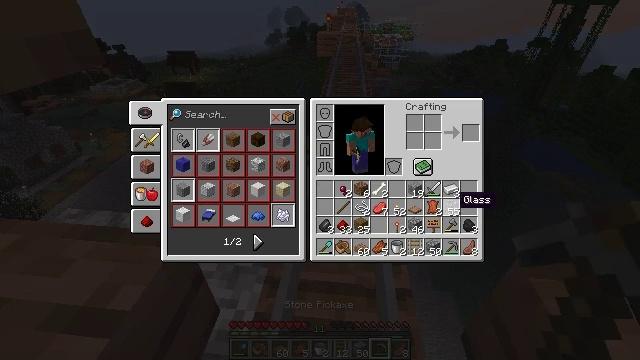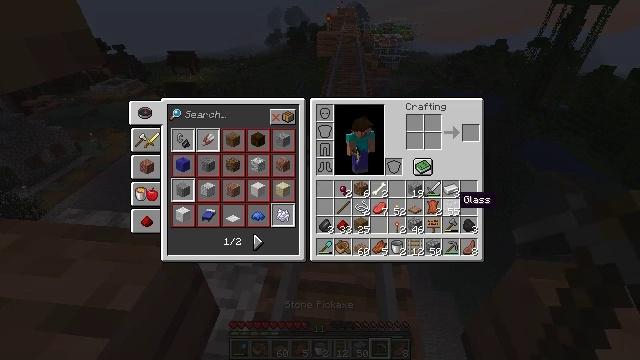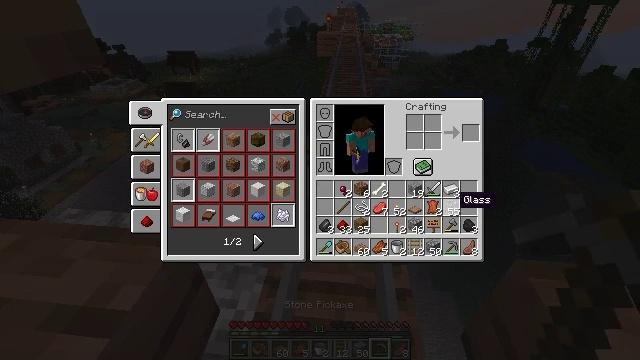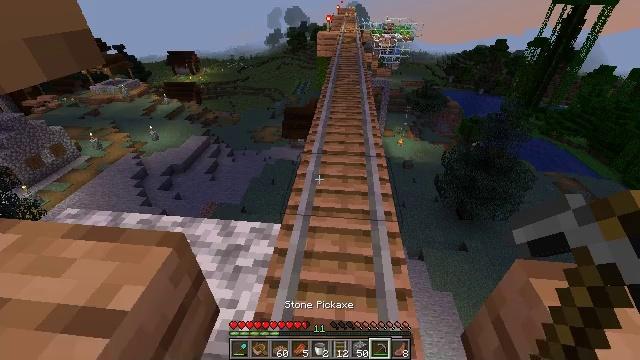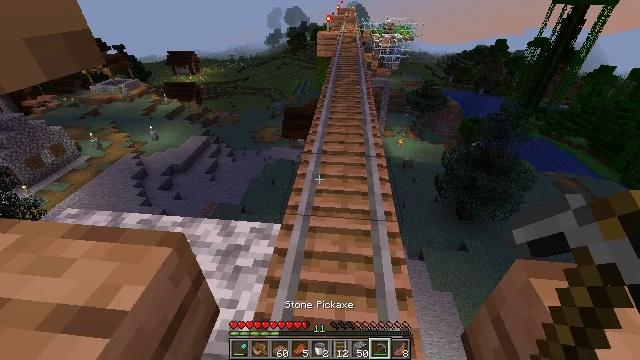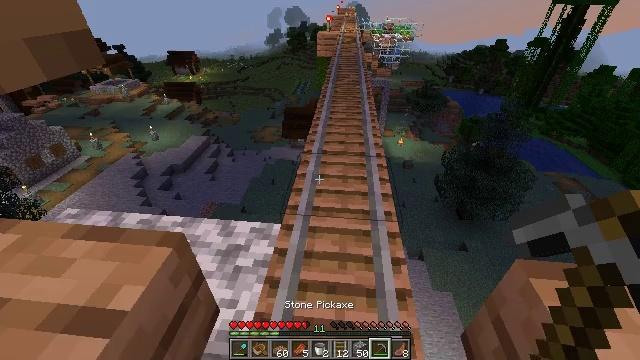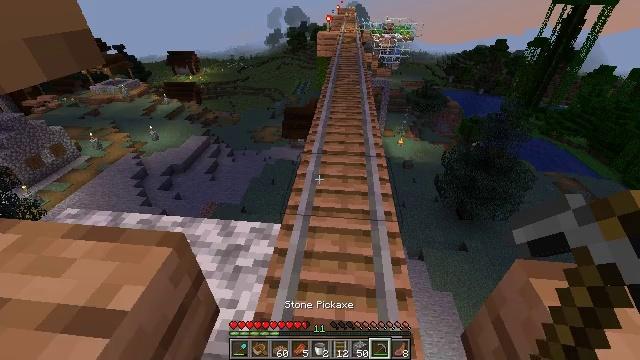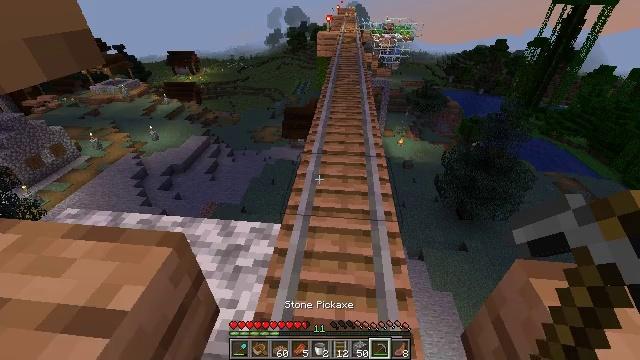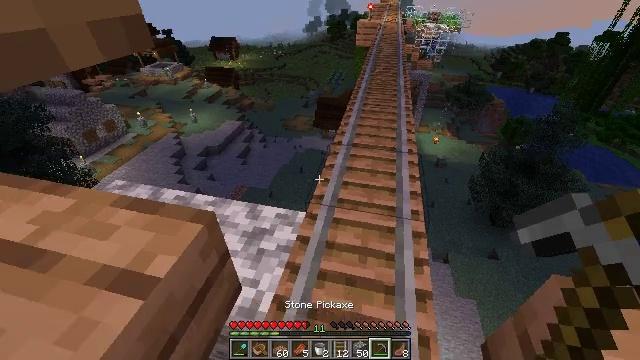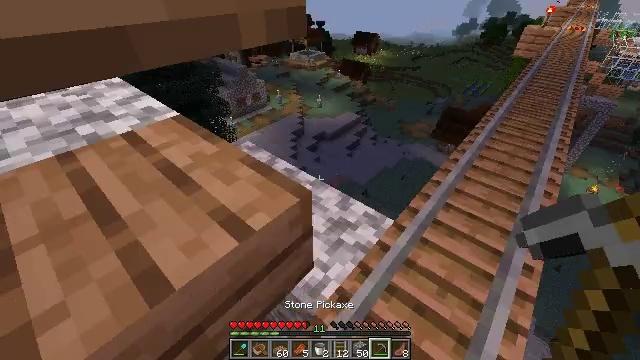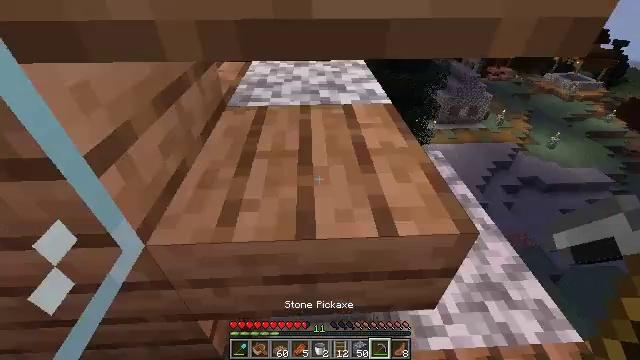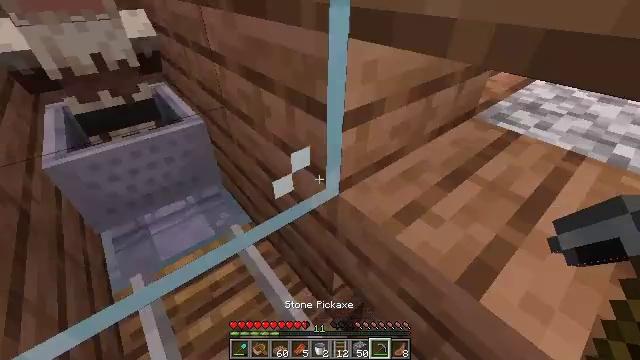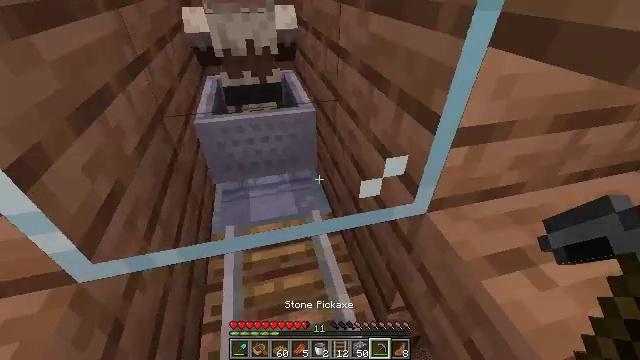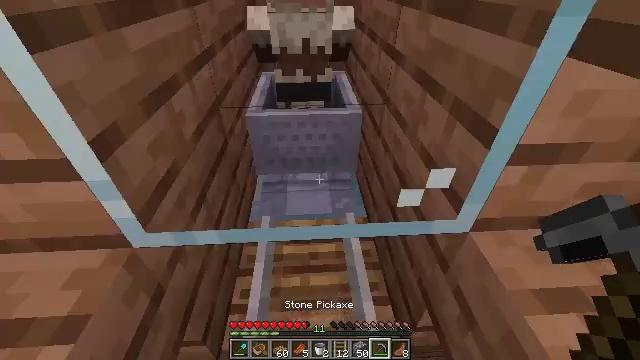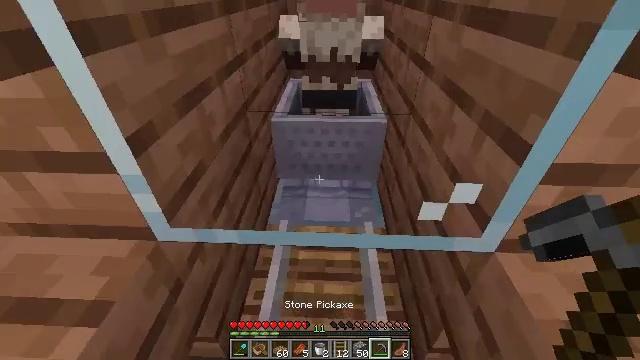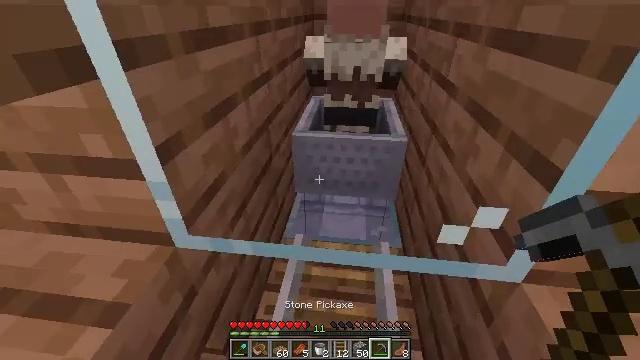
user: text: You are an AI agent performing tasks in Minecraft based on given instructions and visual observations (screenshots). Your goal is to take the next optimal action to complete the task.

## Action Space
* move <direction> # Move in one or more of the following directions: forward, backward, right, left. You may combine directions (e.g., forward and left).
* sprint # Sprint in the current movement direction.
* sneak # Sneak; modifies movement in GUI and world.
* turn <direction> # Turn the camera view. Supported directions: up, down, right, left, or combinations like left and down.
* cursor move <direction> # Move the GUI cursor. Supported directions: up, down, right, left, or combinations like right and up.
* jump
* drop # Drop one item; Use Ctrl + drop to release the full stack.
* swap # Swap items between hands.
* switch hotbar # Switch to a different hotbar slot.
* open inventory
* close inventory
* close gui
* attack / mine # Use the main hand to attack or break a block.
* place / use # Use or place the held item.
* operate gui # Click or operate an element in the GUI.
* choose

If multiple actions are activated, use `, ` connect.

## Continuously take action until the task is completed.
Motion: motion action
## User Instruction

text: Break the glass block.
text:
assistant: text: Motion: no_op
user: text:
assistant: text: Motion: no_op
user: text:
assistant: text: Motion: no_op
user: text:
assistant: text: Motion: close gui
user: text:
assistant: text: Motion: no_op
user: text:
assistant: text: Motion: no_op
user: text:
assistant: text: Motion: no_op
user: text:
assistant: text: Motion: turn left and down
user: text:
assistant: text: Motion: turn left
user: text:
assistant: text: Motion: turn left
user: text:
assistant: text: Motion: turn left
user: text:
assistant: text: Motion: turn left
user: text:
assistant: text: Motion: turn left
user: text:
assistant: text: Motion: turn left and up
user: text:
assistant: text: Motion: sneak, turn left and up
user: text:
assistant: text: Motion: sneak, turn left and up
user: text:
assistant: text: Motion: sneak, turn left and up
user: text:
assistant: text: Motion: sneak, turn left and up
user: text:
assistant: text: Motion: sneak
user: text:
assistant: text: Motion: sneak
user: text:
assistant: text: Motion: sneak, turn right
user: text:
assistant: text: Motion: sneak, turn right and down
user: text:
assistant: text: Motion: sneak, turn right and down
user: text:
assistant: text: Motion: sneak, turn right
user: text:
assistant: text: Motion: sneak
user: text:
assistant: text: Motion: sneak
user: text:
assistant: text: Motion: sneak, turn left
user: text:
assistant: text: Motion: sneak, turn left
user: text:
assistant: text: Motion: sneak, turn left
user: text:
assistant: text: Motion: sneak, turn left